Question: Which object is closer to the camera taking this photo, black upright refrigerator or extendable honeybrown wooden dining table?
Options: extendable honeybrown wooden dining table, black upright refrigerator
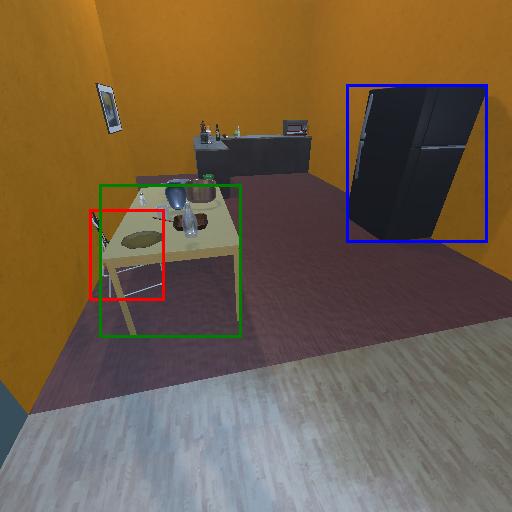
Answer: extendable honeybrown wooden dining table